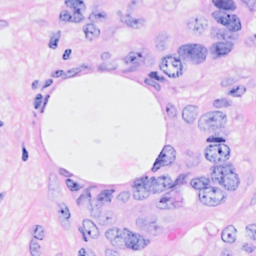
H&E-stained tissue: Breast